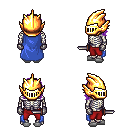
a pixel art fantasy rpg character, male body template, skeleton, blue cape, red pants, purple long bangs hairstyle, gold helm, metal gloves, white slippers, dagger, four views (front, back, left, right), 2x2 character sprite sheet, small pixel art, hard edges, no anti-aliasing